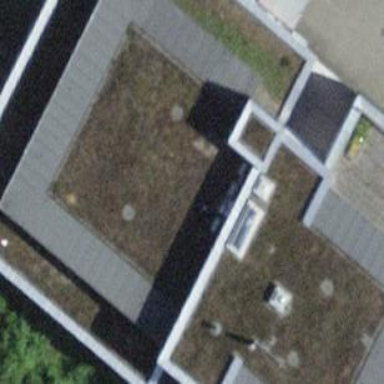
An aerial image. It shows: Commercial building.